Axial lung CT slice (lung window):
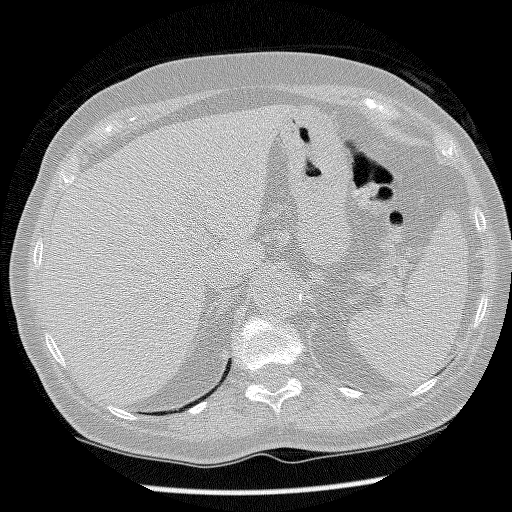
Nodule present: no